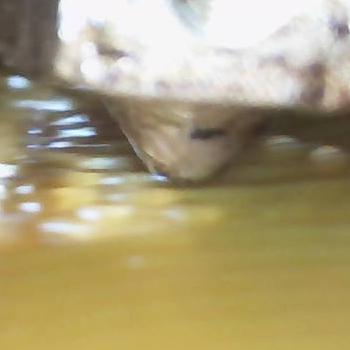
Flow rate: 33%